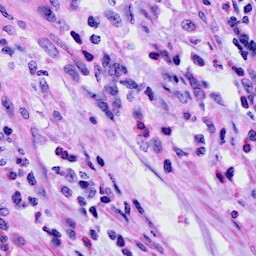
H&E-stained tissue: Cervix